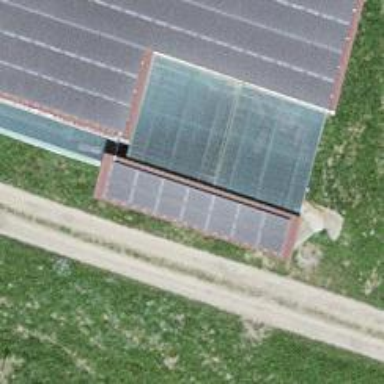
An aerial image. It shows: Solar power generator.